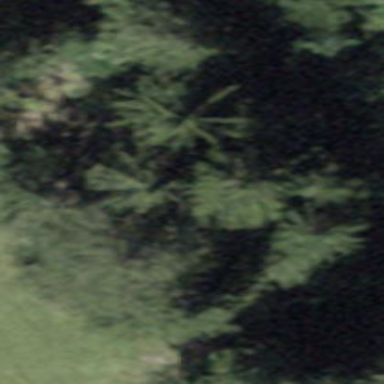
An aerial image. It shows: Forest area.